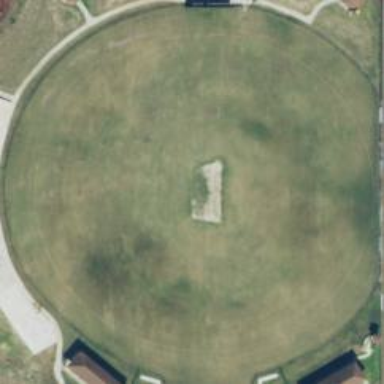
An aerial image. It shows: Cricket pitch for leisure and sports activities.